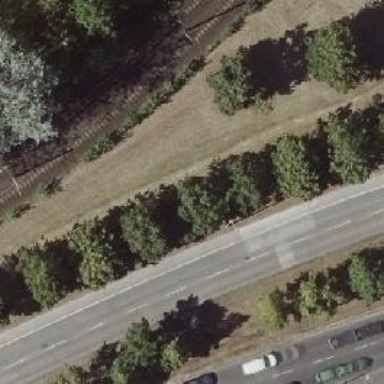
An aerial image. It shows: Beautiful avenue lined with deciduous broadleaved trees.